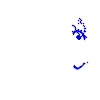
Particle: pion